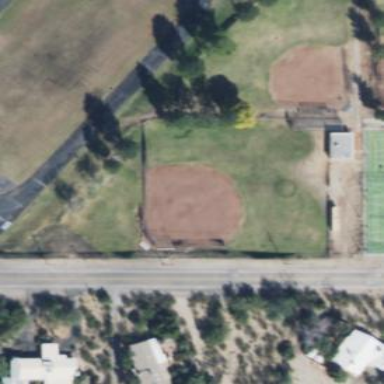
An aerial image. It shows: Baseball pitch for leisure land activities.